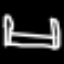
Label: bed